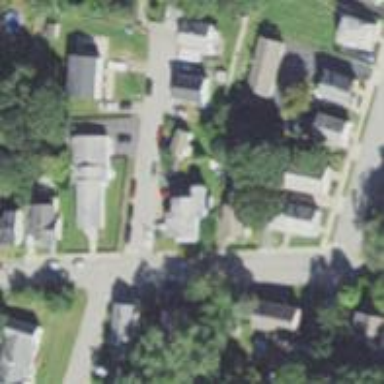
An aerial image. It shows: Residential driveway used as service road.